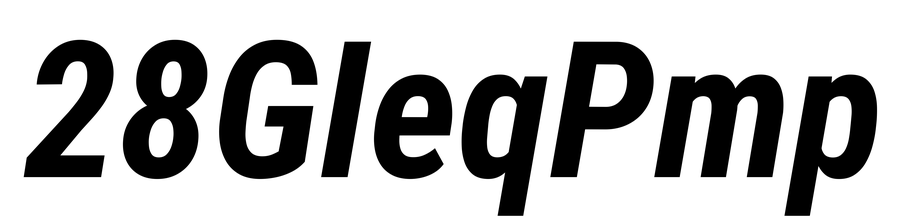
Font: Roboto-Italic_Condensed_Bold_Italic